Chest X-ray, AP view. Patient: 61 years old, sex F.
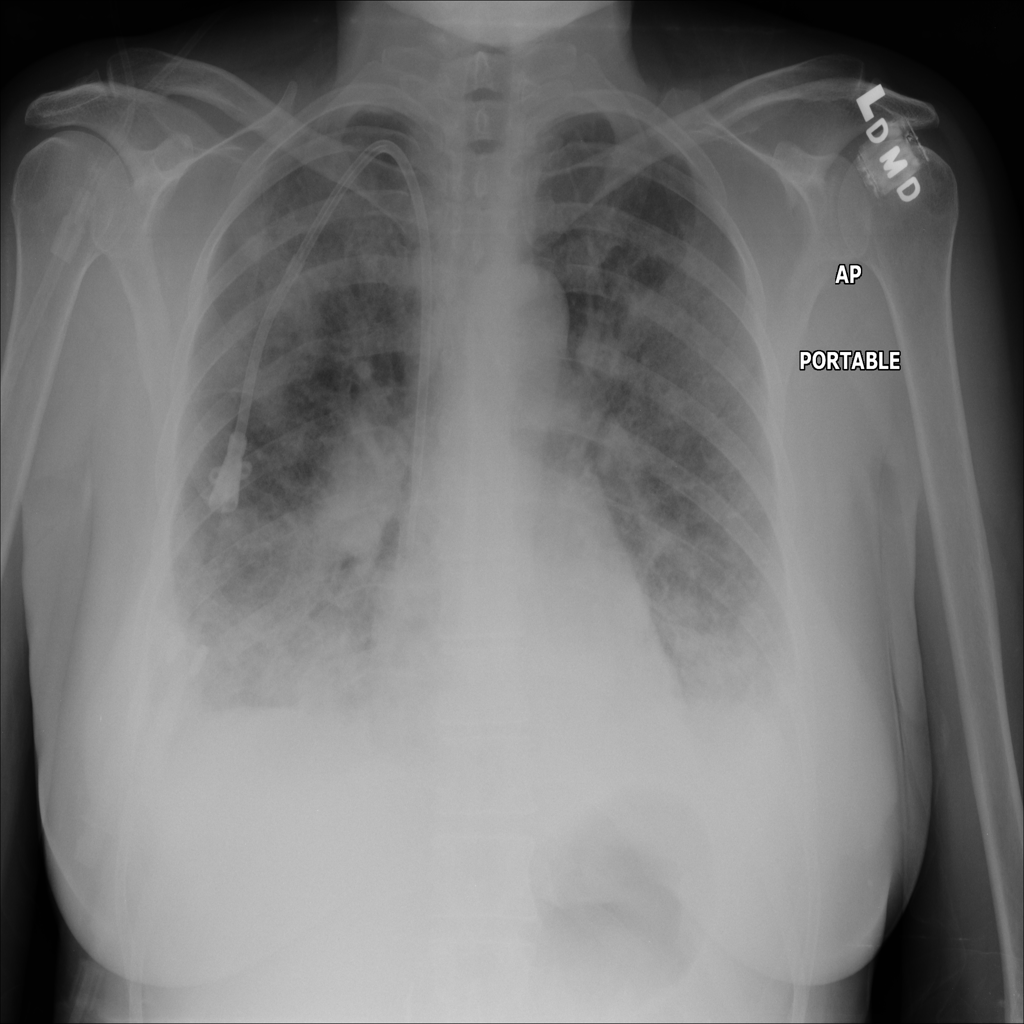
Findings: Atelectasis, Effusion, Infiltration